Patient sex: M
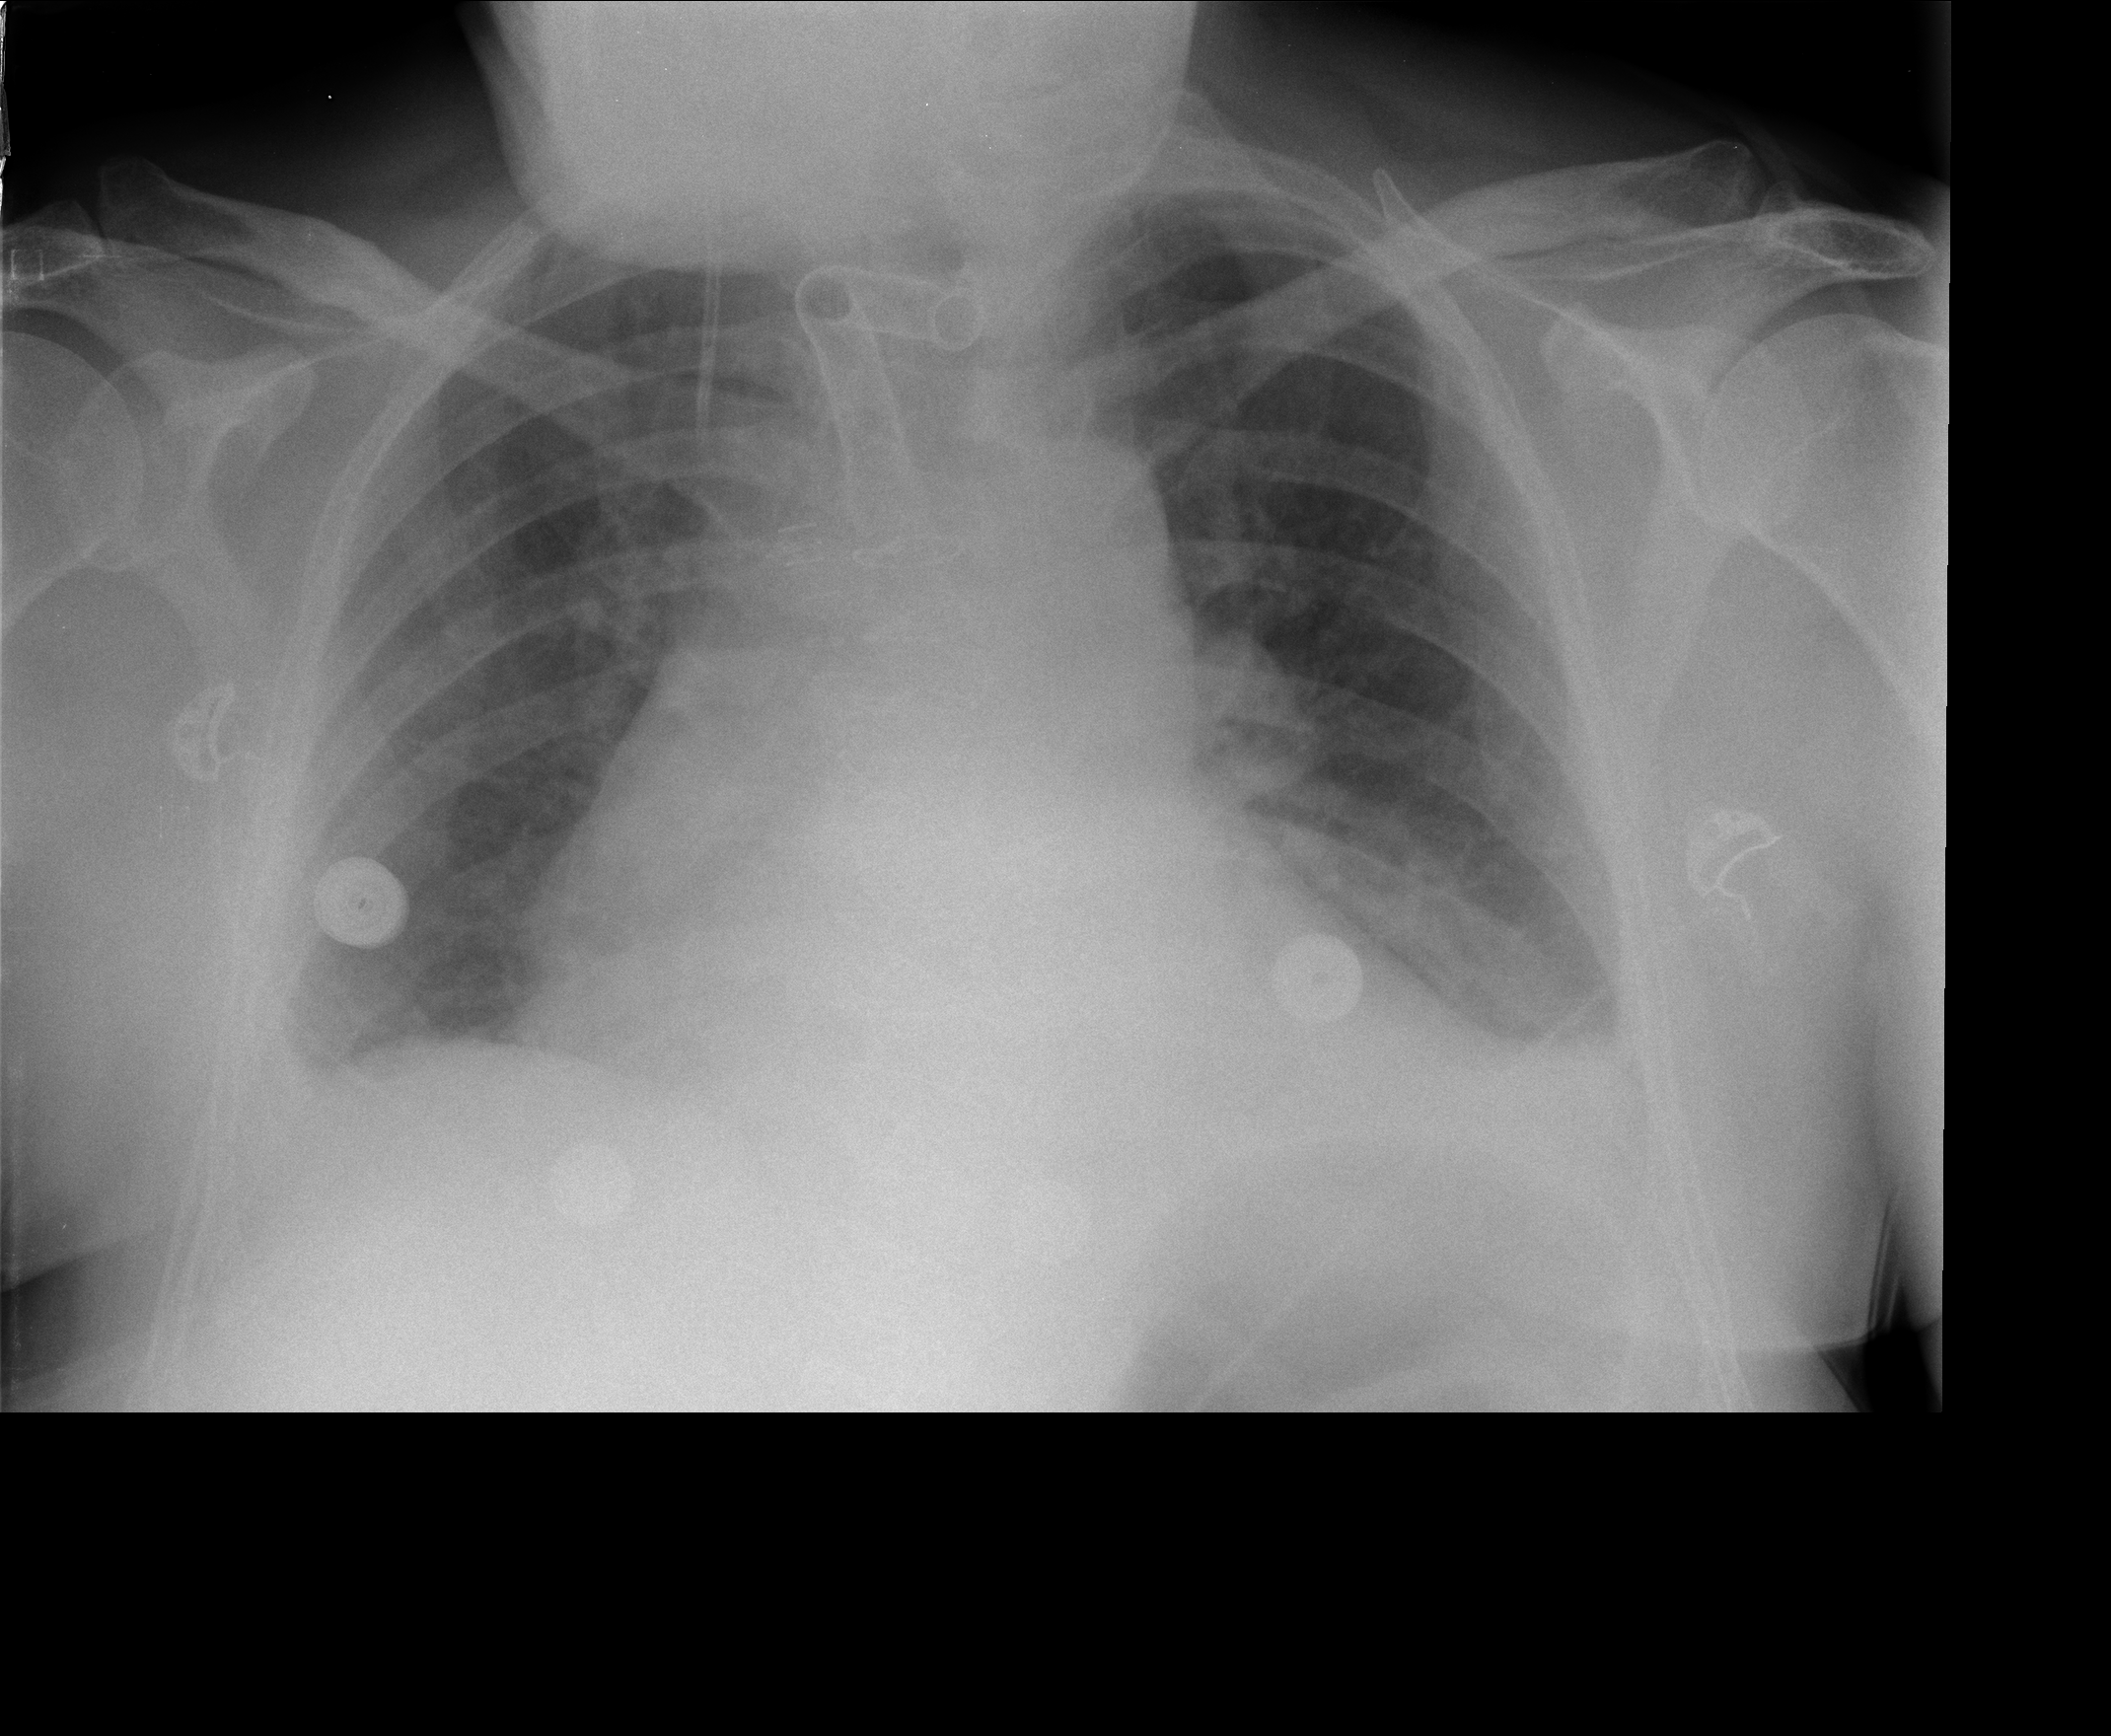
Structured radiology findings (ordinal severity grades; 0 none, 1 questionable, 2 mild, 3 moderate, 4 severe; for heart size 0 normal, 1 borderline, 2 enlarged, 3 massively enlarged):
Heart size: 2
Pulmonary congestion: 0
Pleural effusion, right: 2
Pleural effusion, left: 2
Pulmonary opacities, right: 0
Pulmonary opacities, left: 0
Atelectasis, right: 1
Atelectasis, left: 2